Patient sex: M
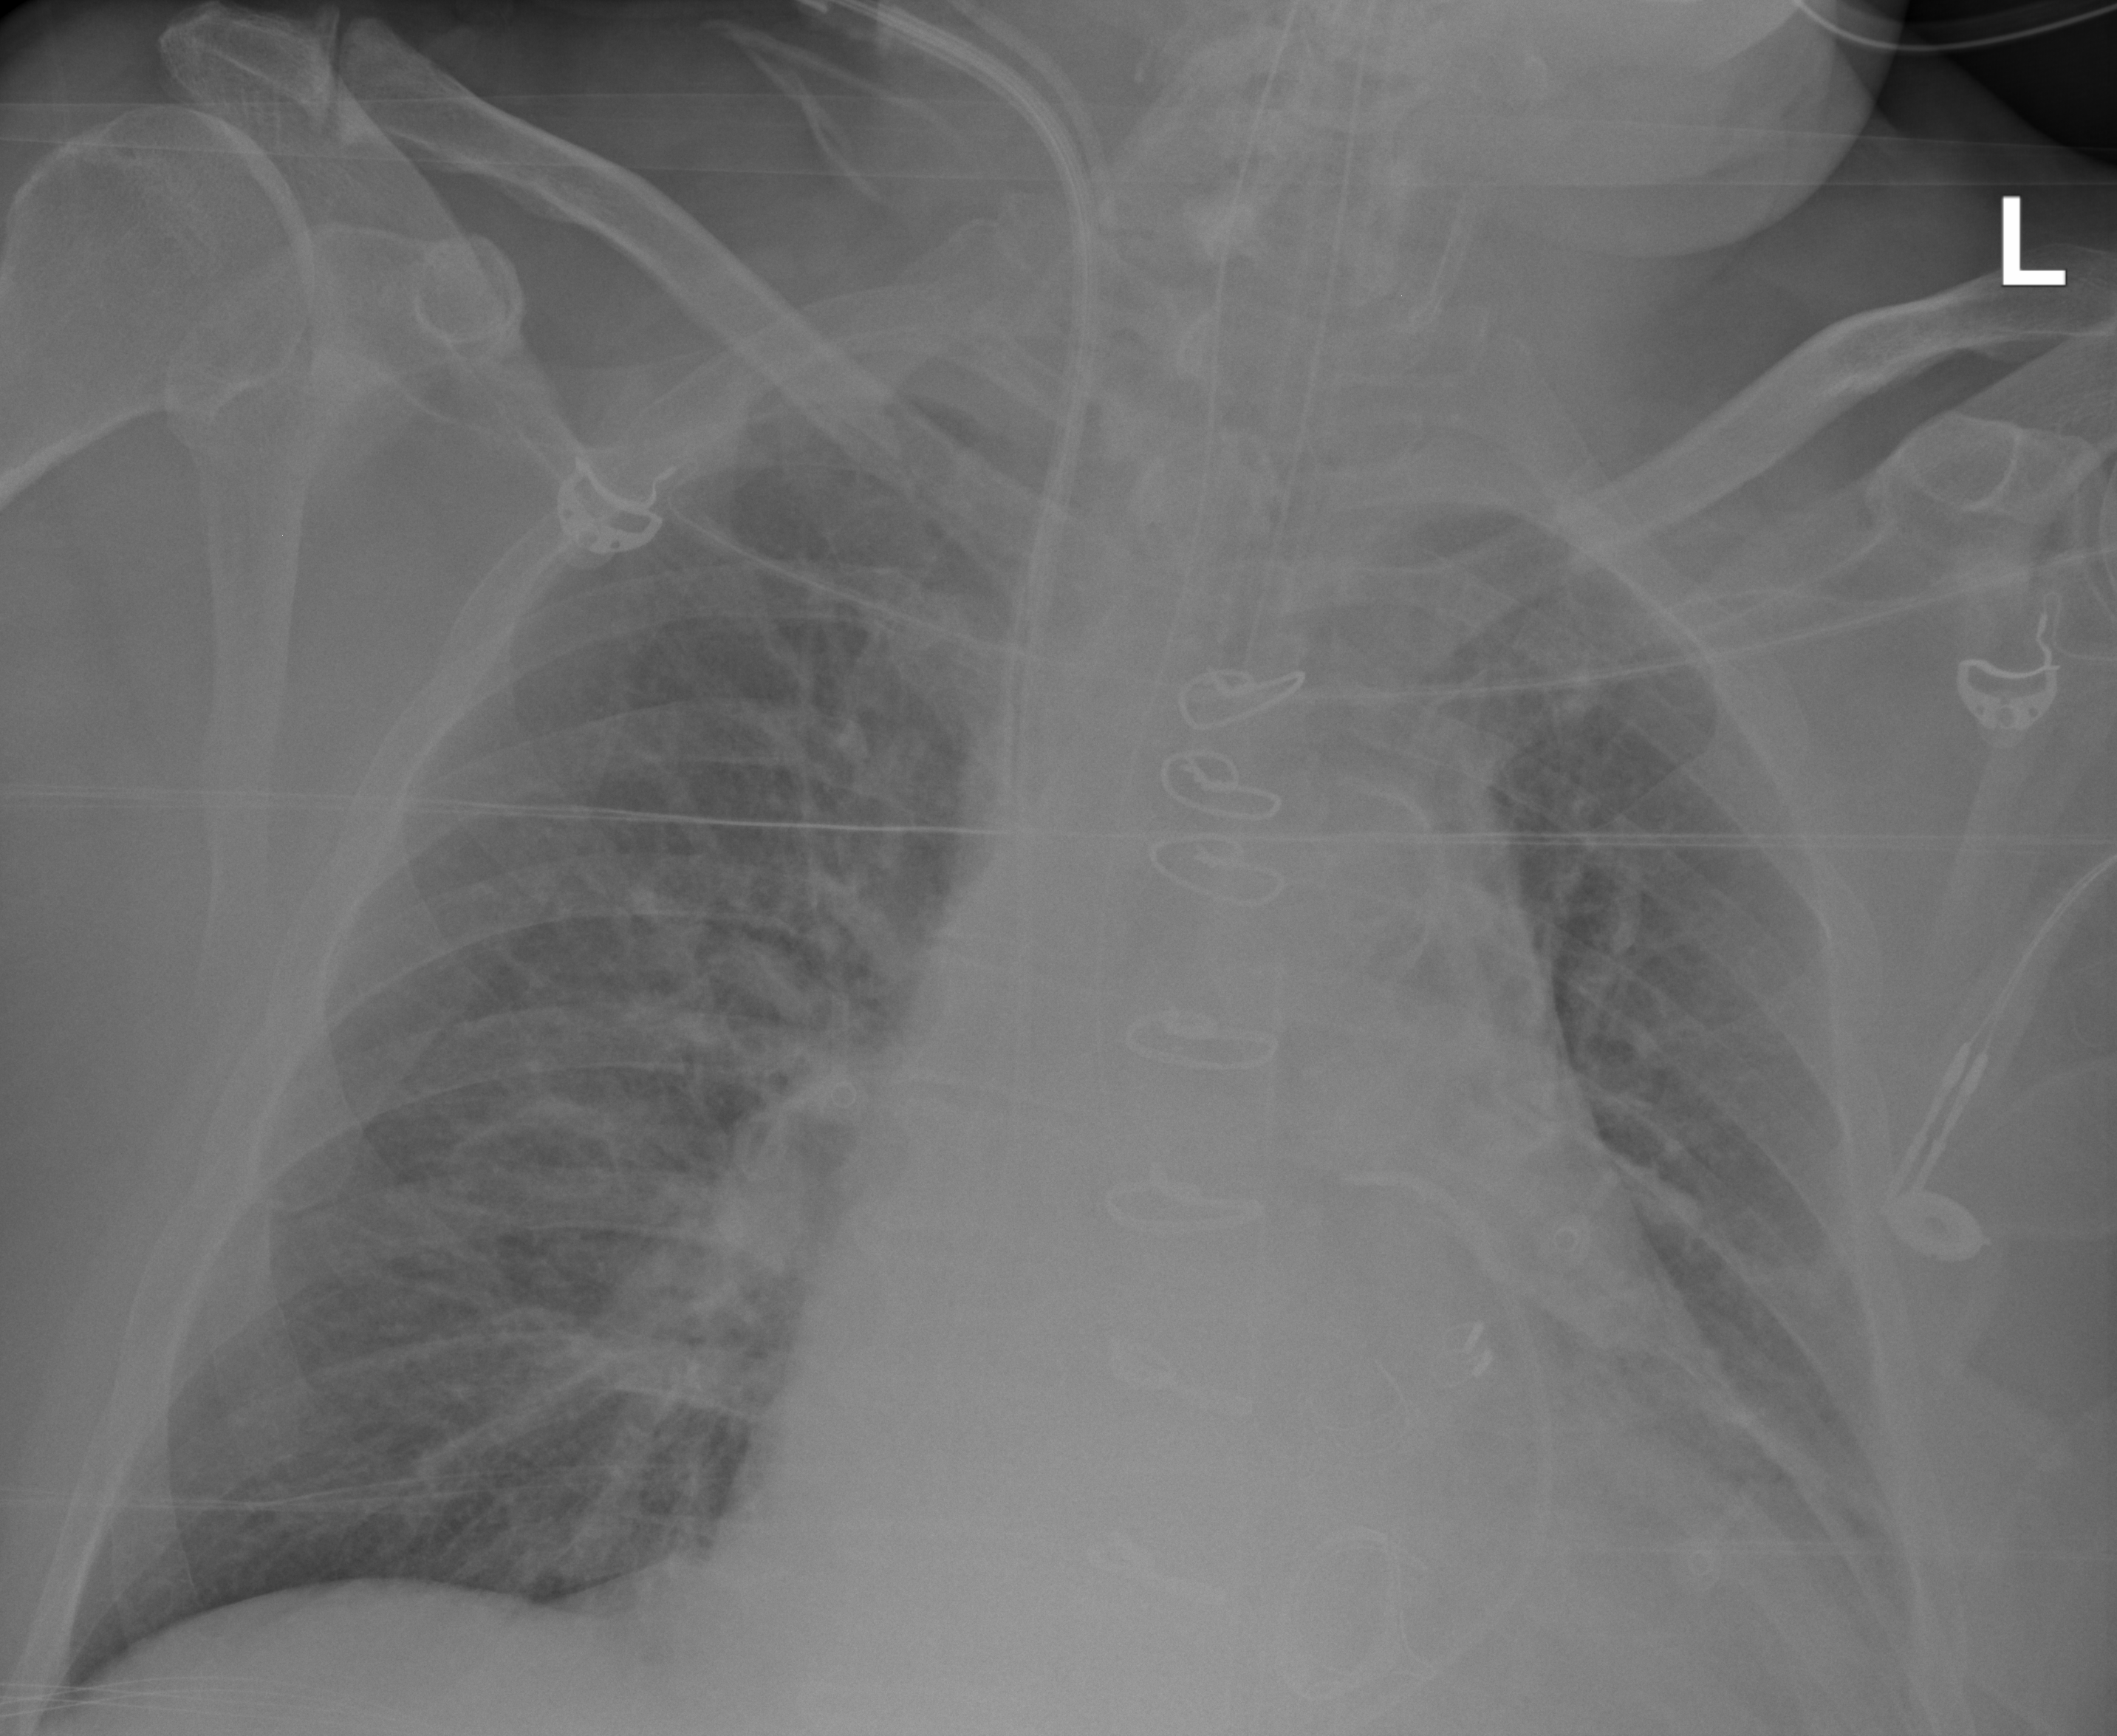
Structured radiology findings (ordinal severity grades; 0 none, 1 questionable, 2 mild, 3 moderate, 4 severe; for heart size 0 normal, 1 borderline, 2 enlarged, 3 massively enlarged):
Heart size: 3
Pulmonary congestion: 2
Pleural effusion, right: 0
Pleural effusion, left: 2
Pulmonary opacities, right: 0
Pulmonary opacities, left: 0
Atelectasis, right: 0
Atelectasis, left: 2